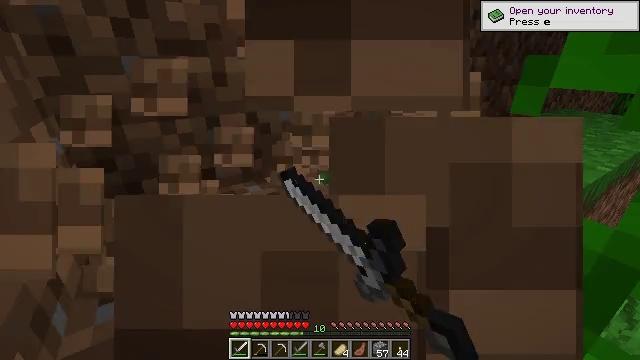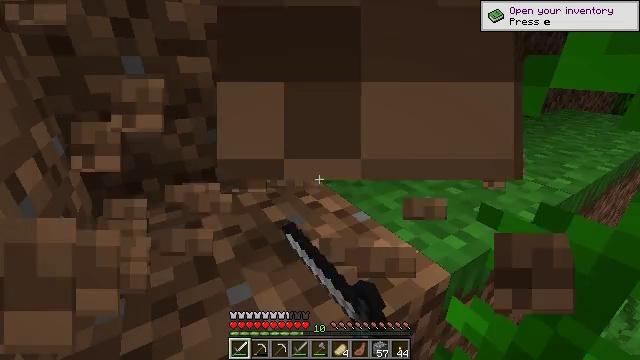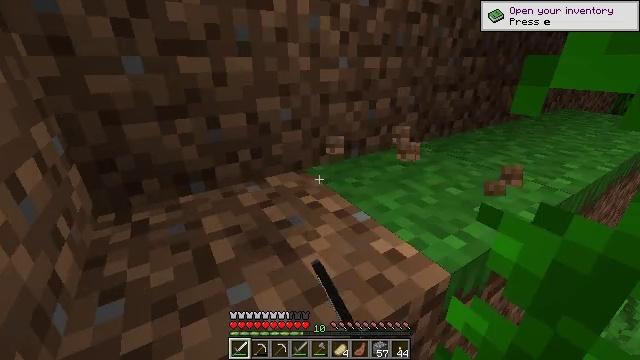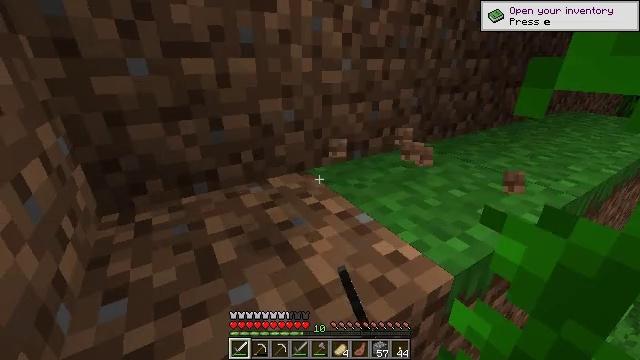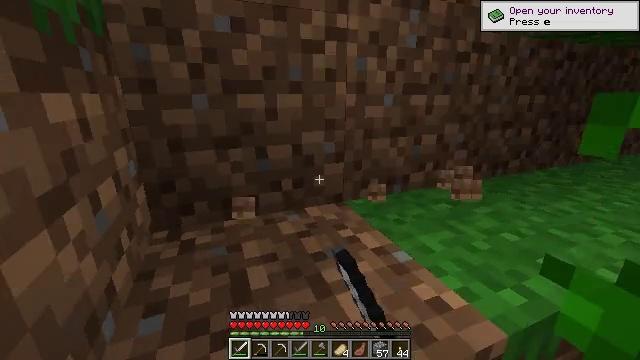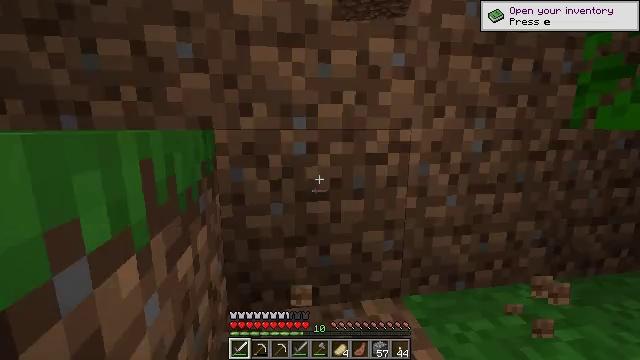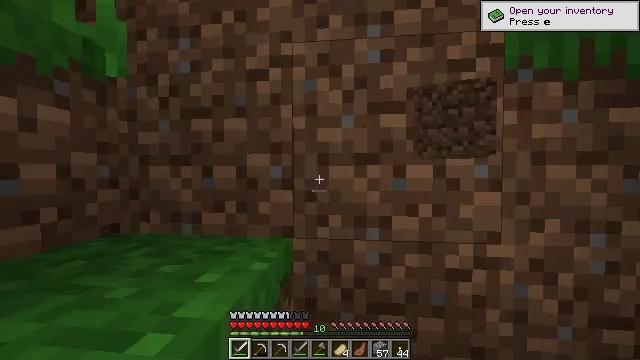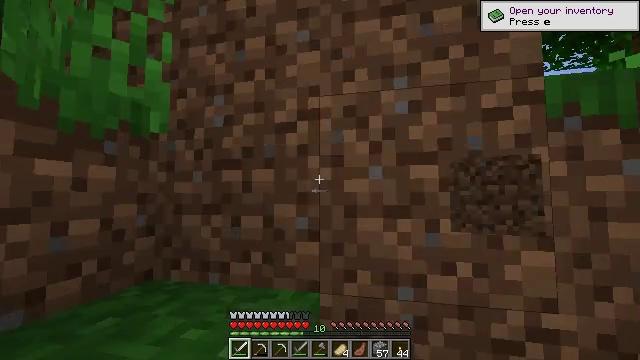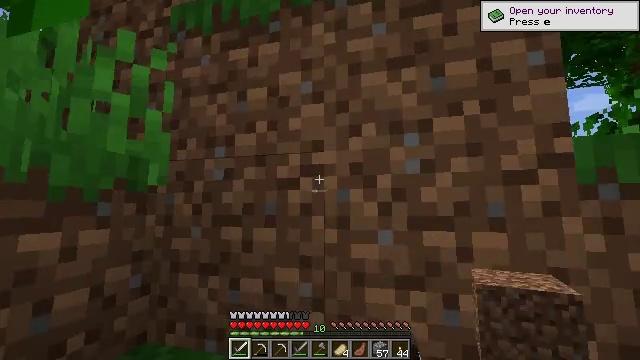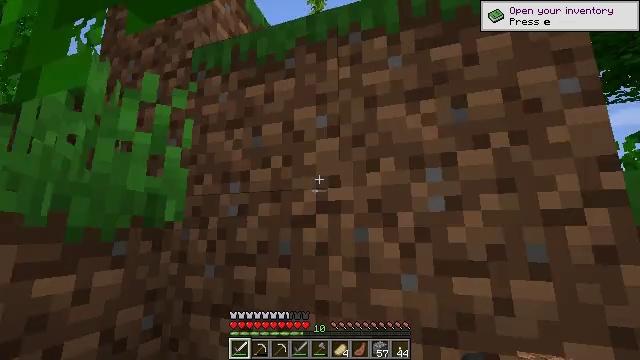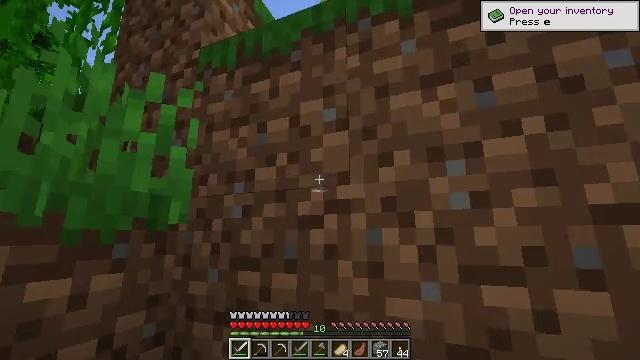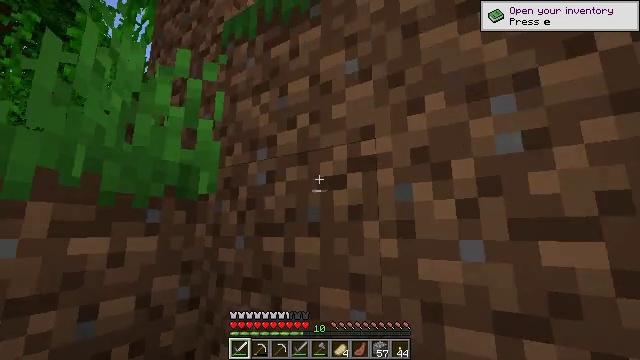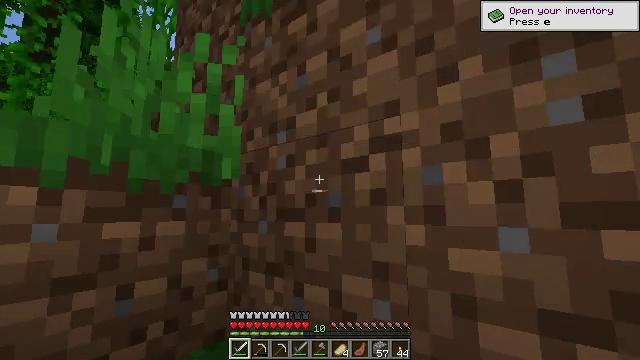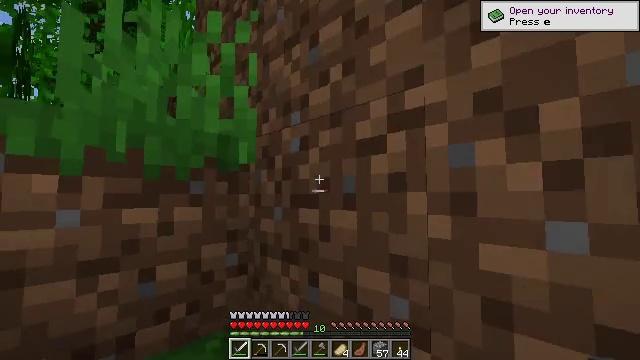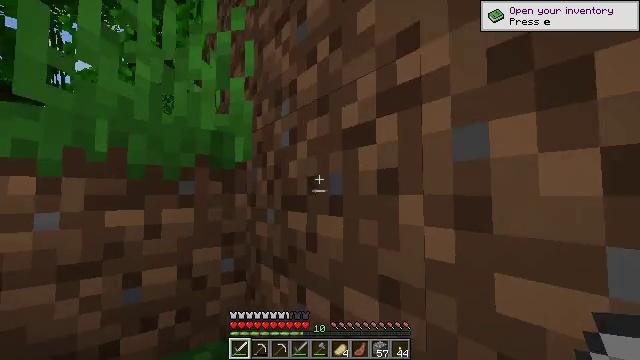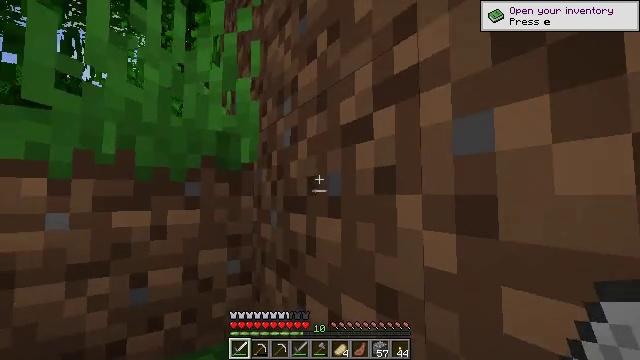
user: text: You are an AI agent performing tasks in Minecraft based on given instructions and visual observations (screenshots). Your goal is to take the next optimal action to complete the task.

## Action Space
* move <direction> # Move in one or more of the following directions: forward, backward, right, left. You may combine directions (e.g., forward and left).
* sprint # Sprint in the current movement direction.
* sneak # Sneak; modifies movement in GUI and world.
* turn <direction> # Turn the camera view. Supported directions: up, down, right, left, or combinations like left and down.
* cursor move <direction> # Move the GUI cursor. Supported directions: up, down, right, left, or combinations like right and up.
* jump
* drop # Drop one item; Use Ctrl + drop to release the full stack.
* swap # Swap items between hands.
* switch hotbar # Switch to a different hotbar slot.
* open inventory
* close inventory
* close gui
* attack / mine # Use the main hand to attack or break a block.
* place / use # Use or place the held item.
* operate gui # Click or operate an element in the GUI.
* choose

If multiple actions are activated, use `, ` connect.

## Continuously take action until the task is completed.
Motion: motion action
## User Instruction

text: Collect bamboo for crafting.
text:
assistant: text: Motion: attack / mine
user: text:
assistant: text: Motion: attack / mine
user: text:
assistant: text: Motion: attack / mine
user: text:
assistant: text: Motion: turn left and up, attack / mine
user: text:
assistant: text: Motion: move forward and move left, turn left and up, jump
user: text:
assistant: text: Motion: move forward and move left, turn left and up, jump
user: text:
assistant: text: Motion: move forward and move left, turn left and up, jump
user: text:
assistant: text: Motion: move forward and move left, turn left and up, jump
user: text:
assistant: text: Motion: move forward, turn left and up, jump
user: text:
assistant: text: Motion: move forward, turn left and up
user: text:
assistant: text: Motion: move forward, turn left and down
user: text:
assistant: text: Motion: move forward, turn left and down
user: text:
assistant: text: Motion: move forward, turn left and down
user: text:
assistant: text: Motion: move forward, turn left
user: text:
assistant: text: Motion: turn left
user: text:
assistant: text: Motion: turn left
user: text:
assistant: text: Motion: turn left
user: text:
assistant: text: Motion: move forward and move left, turn left, jump
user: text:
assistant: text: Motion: move forward and move left, jump
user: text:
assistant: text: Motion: move forward and move left, jump
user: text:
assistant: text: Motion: move forward and move left, turn down, jump
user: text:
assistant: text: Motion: move forward and move left, turn down
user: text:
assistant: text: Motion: move forward, turn right and down
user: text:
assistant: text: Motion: move forward, turn right and down
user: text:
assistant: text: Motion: move forward, turn right and down
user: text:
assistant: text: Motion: move forward, turn right
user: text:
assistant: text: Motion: move forward
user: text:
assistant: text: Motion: move forward and move left
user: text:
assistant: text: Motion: move forward and move left, turn right
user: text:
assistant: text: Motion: move forward and move left, turn right, jump